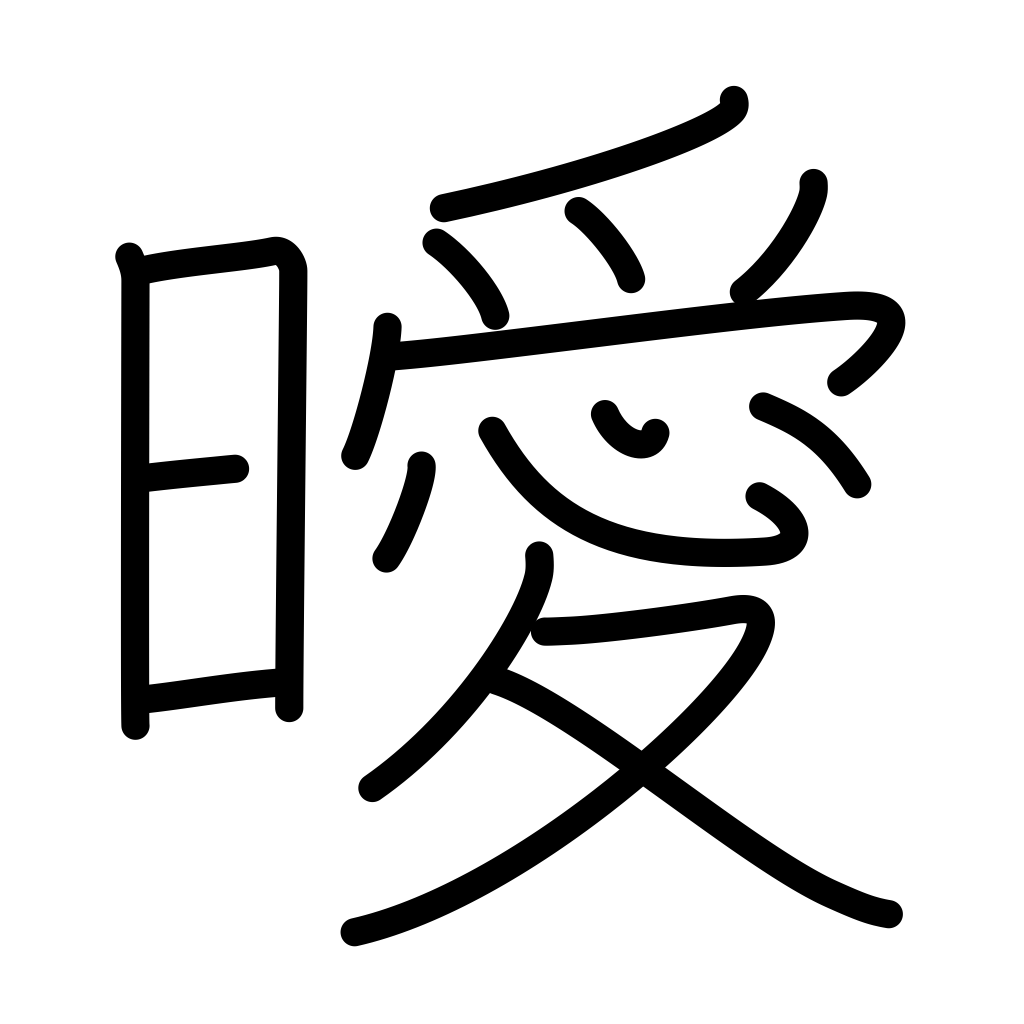
Meaning: dark, not clear